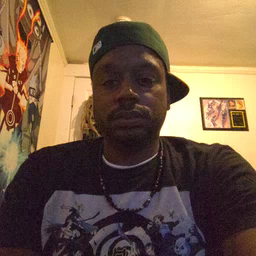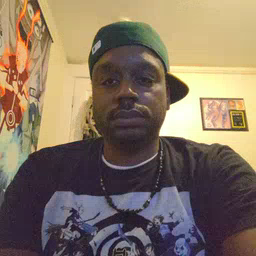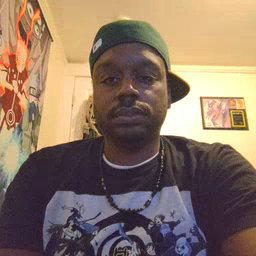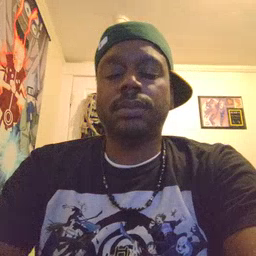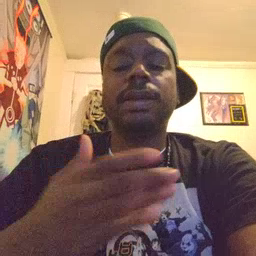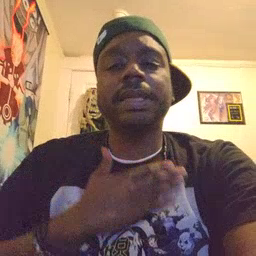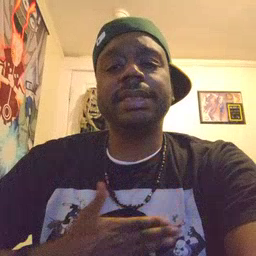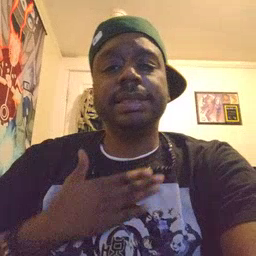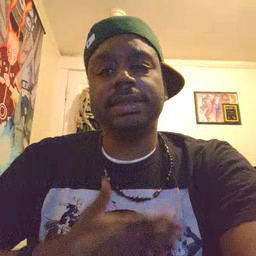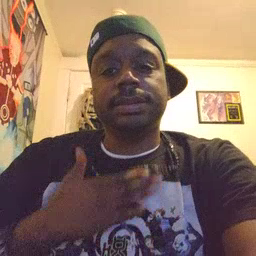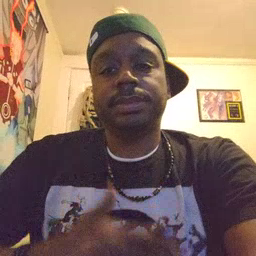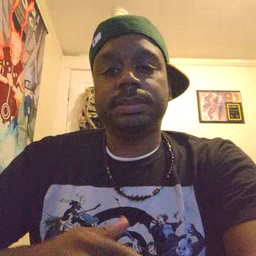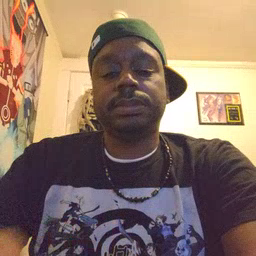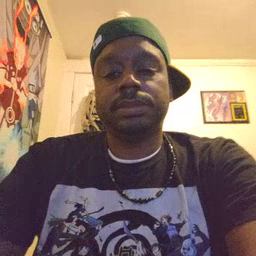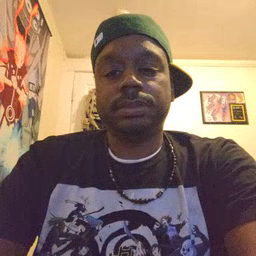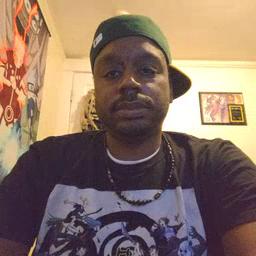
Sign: please